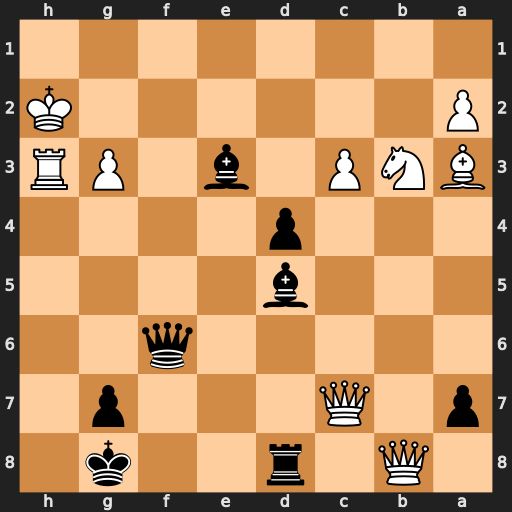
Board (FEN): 1Q1r2k1/p1Q3p1/5q2/3b4/3p4/BNP1b1PR/P6K/8
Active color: b
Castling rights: -
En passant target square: -
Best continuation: Qf2#